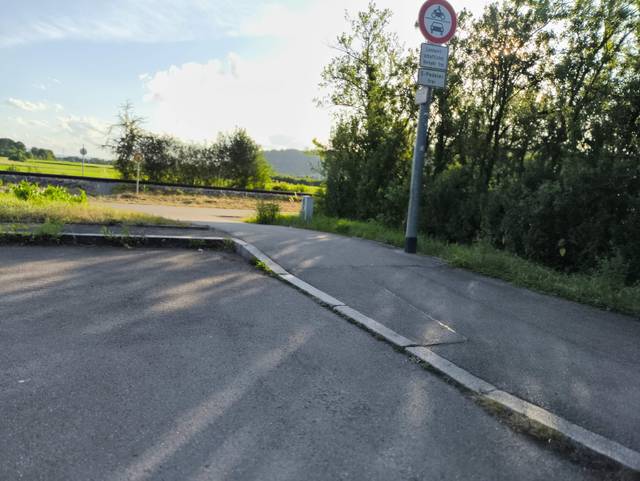
Region: Germany
Coordinates: 48.507, 9.048